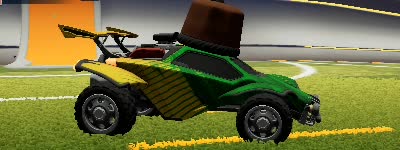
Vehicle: octane